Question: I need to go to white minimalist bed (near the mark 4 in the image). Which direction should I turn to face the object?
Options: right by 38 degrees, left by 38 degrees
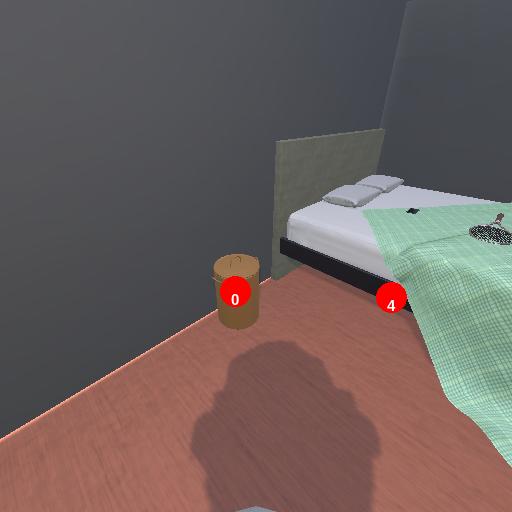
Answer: right by 38 degrees